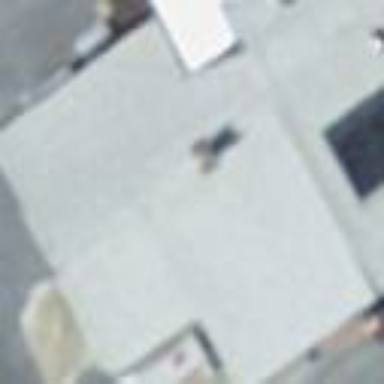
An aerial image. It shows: Building with gabled roof. The roof is light gray and the building is dark gray.